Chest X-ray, PA view. Patient: 52 years old, sex M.
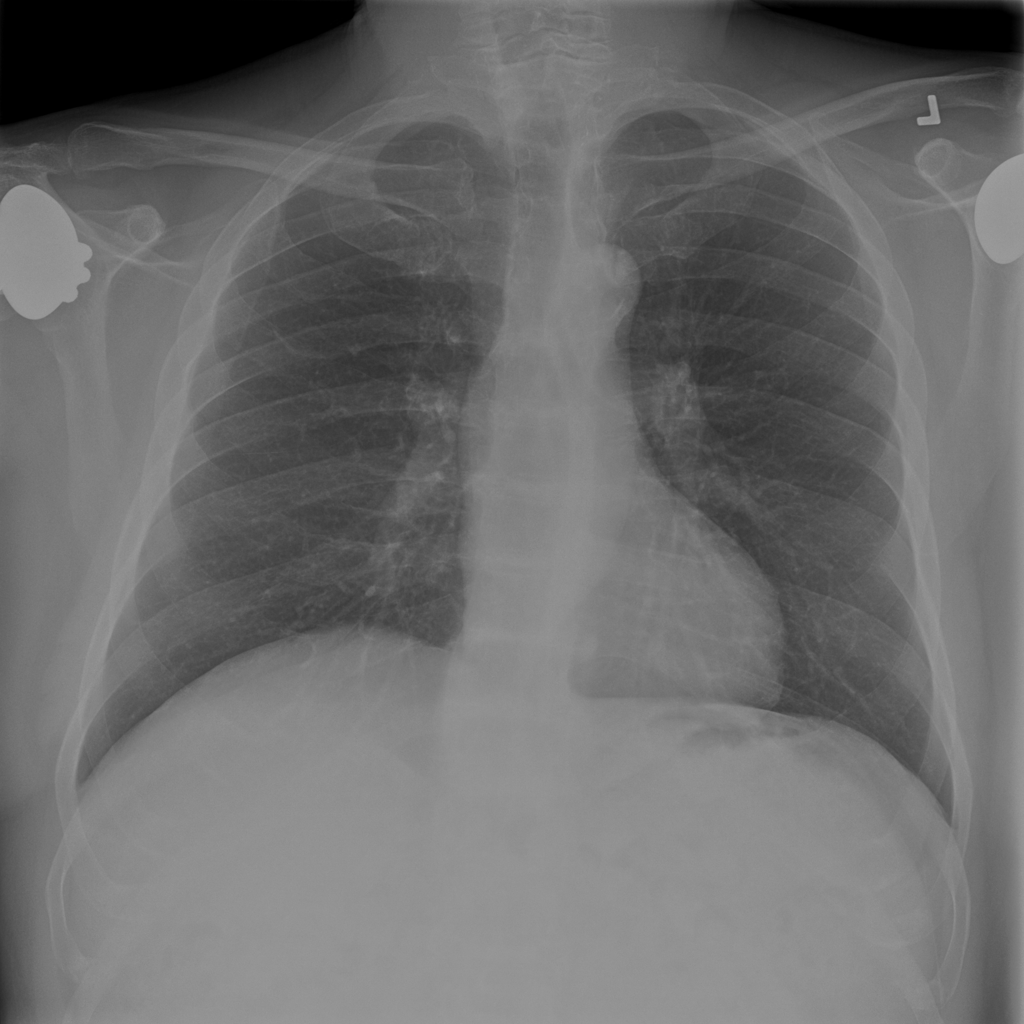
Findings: No Finding